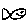
Label: fish